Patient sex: M
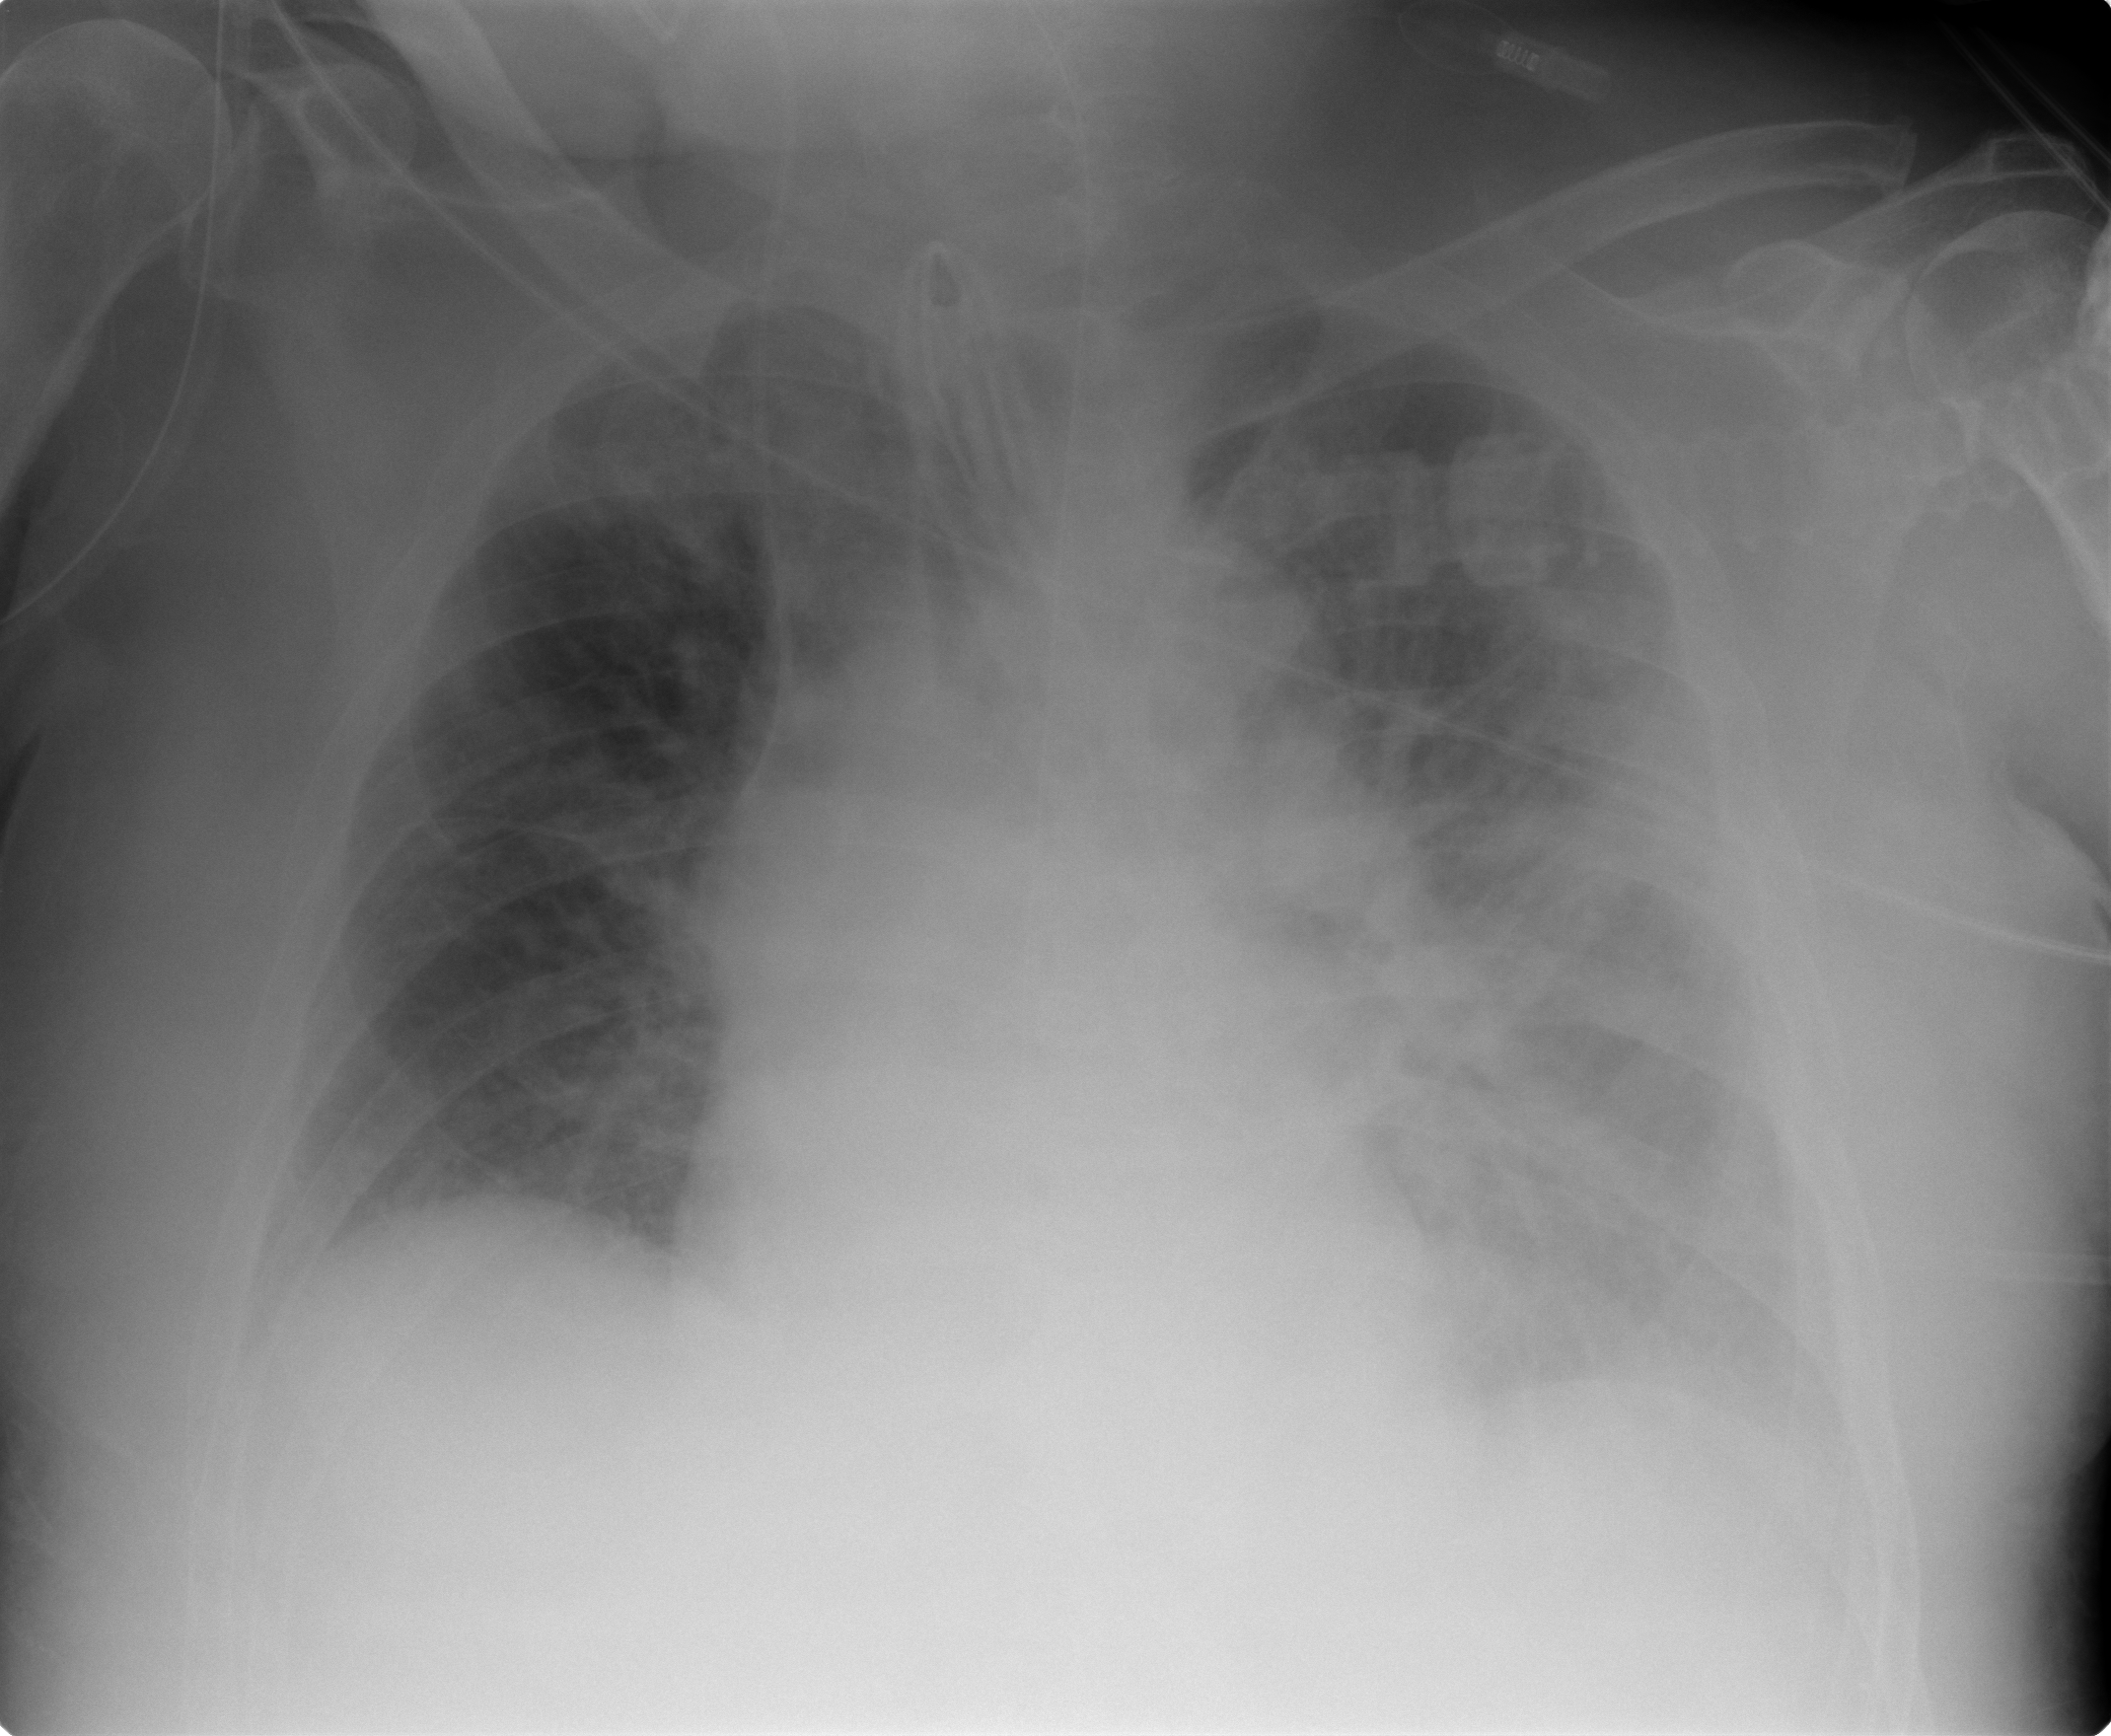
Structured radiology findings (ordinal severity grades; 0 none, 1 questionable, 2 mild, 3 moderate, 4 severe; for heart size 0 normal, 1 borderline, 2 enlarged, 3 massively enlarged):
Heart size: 1
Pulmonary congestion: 2
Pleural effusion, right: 1
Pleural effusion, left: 1
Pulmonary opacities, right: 2
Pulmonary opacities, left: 2
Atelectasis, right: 2
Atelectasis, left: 0